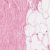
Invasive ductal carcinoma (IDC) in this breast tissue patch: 0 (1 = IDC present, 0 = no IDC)